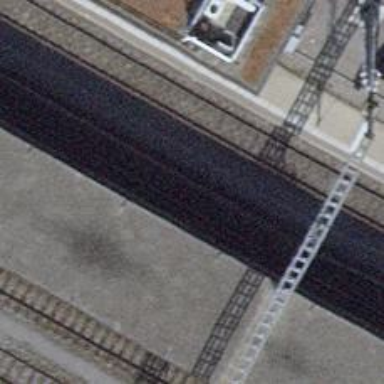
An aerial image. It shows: Railway stop with public transport stop position.